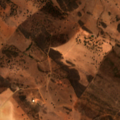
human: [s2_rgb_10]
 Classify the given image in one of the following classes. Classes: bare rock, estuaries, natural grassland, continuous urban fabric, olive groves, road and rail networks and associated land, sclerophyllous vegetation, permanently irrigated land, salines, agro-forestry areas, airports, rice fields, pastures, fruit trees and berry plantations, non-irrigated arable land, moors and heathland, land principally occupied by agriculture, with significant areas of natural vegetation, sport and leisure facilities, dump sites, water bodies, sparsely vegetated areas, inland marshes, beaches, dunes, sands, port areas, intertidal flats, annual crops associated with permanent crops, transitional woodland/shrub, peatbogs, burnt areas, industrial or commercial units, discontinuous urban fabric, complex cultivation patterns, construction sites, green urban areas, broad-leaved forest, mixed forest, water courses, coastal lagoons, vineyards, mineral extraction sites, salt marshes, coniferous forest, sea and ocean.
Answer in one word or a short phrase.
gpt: non-irrigated arable land, land principally occupied by agriculture, with significant areas of natural vegetation, sclerophyllous vegetation, transitional woodland/shrub